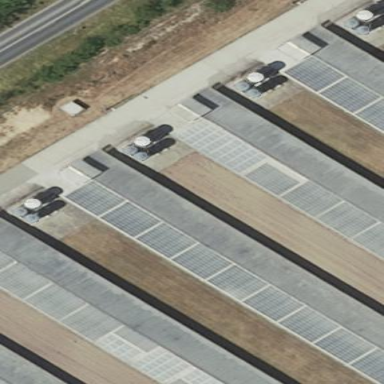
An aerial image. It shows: Gabled roof farm auxiliary building with solar photovoltaic panel generator installed along its light gray roof. The small installation generates electricity from solar energy.